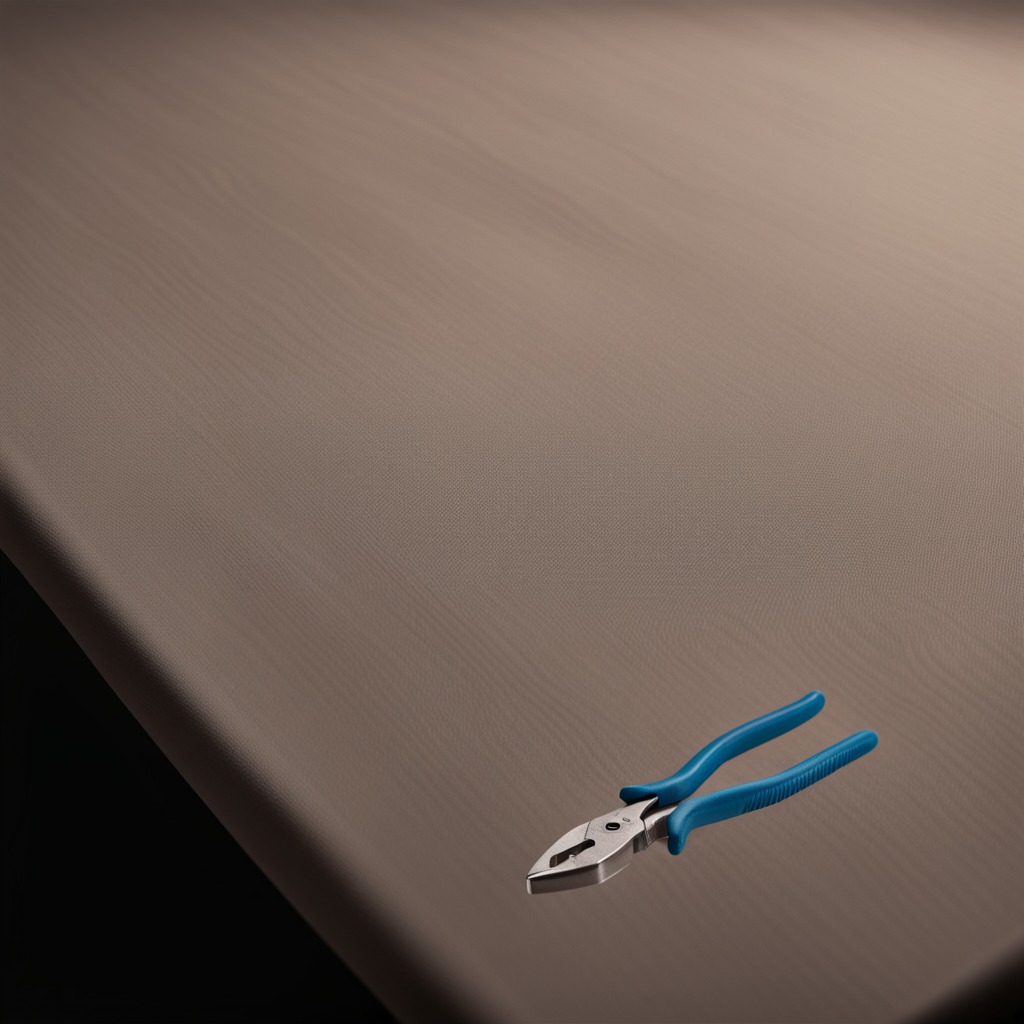
A plier lying on a wooden table inside a workshop at night.